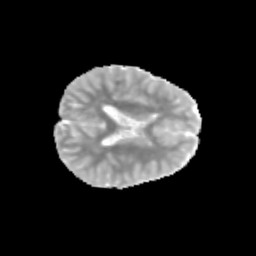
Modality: MD
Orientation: axial
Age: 10
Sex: female
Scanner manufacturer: siemens
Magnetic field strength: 3 T
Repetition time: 3.8 s
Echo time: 0.07 s